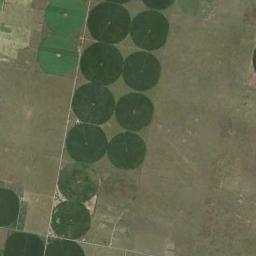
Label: circular_farmland